Interaction volume radius: 5 \u00c5
Interaction volume height: 10 \u00c5
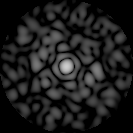
Disorder parameter: 0.8137